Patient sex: F
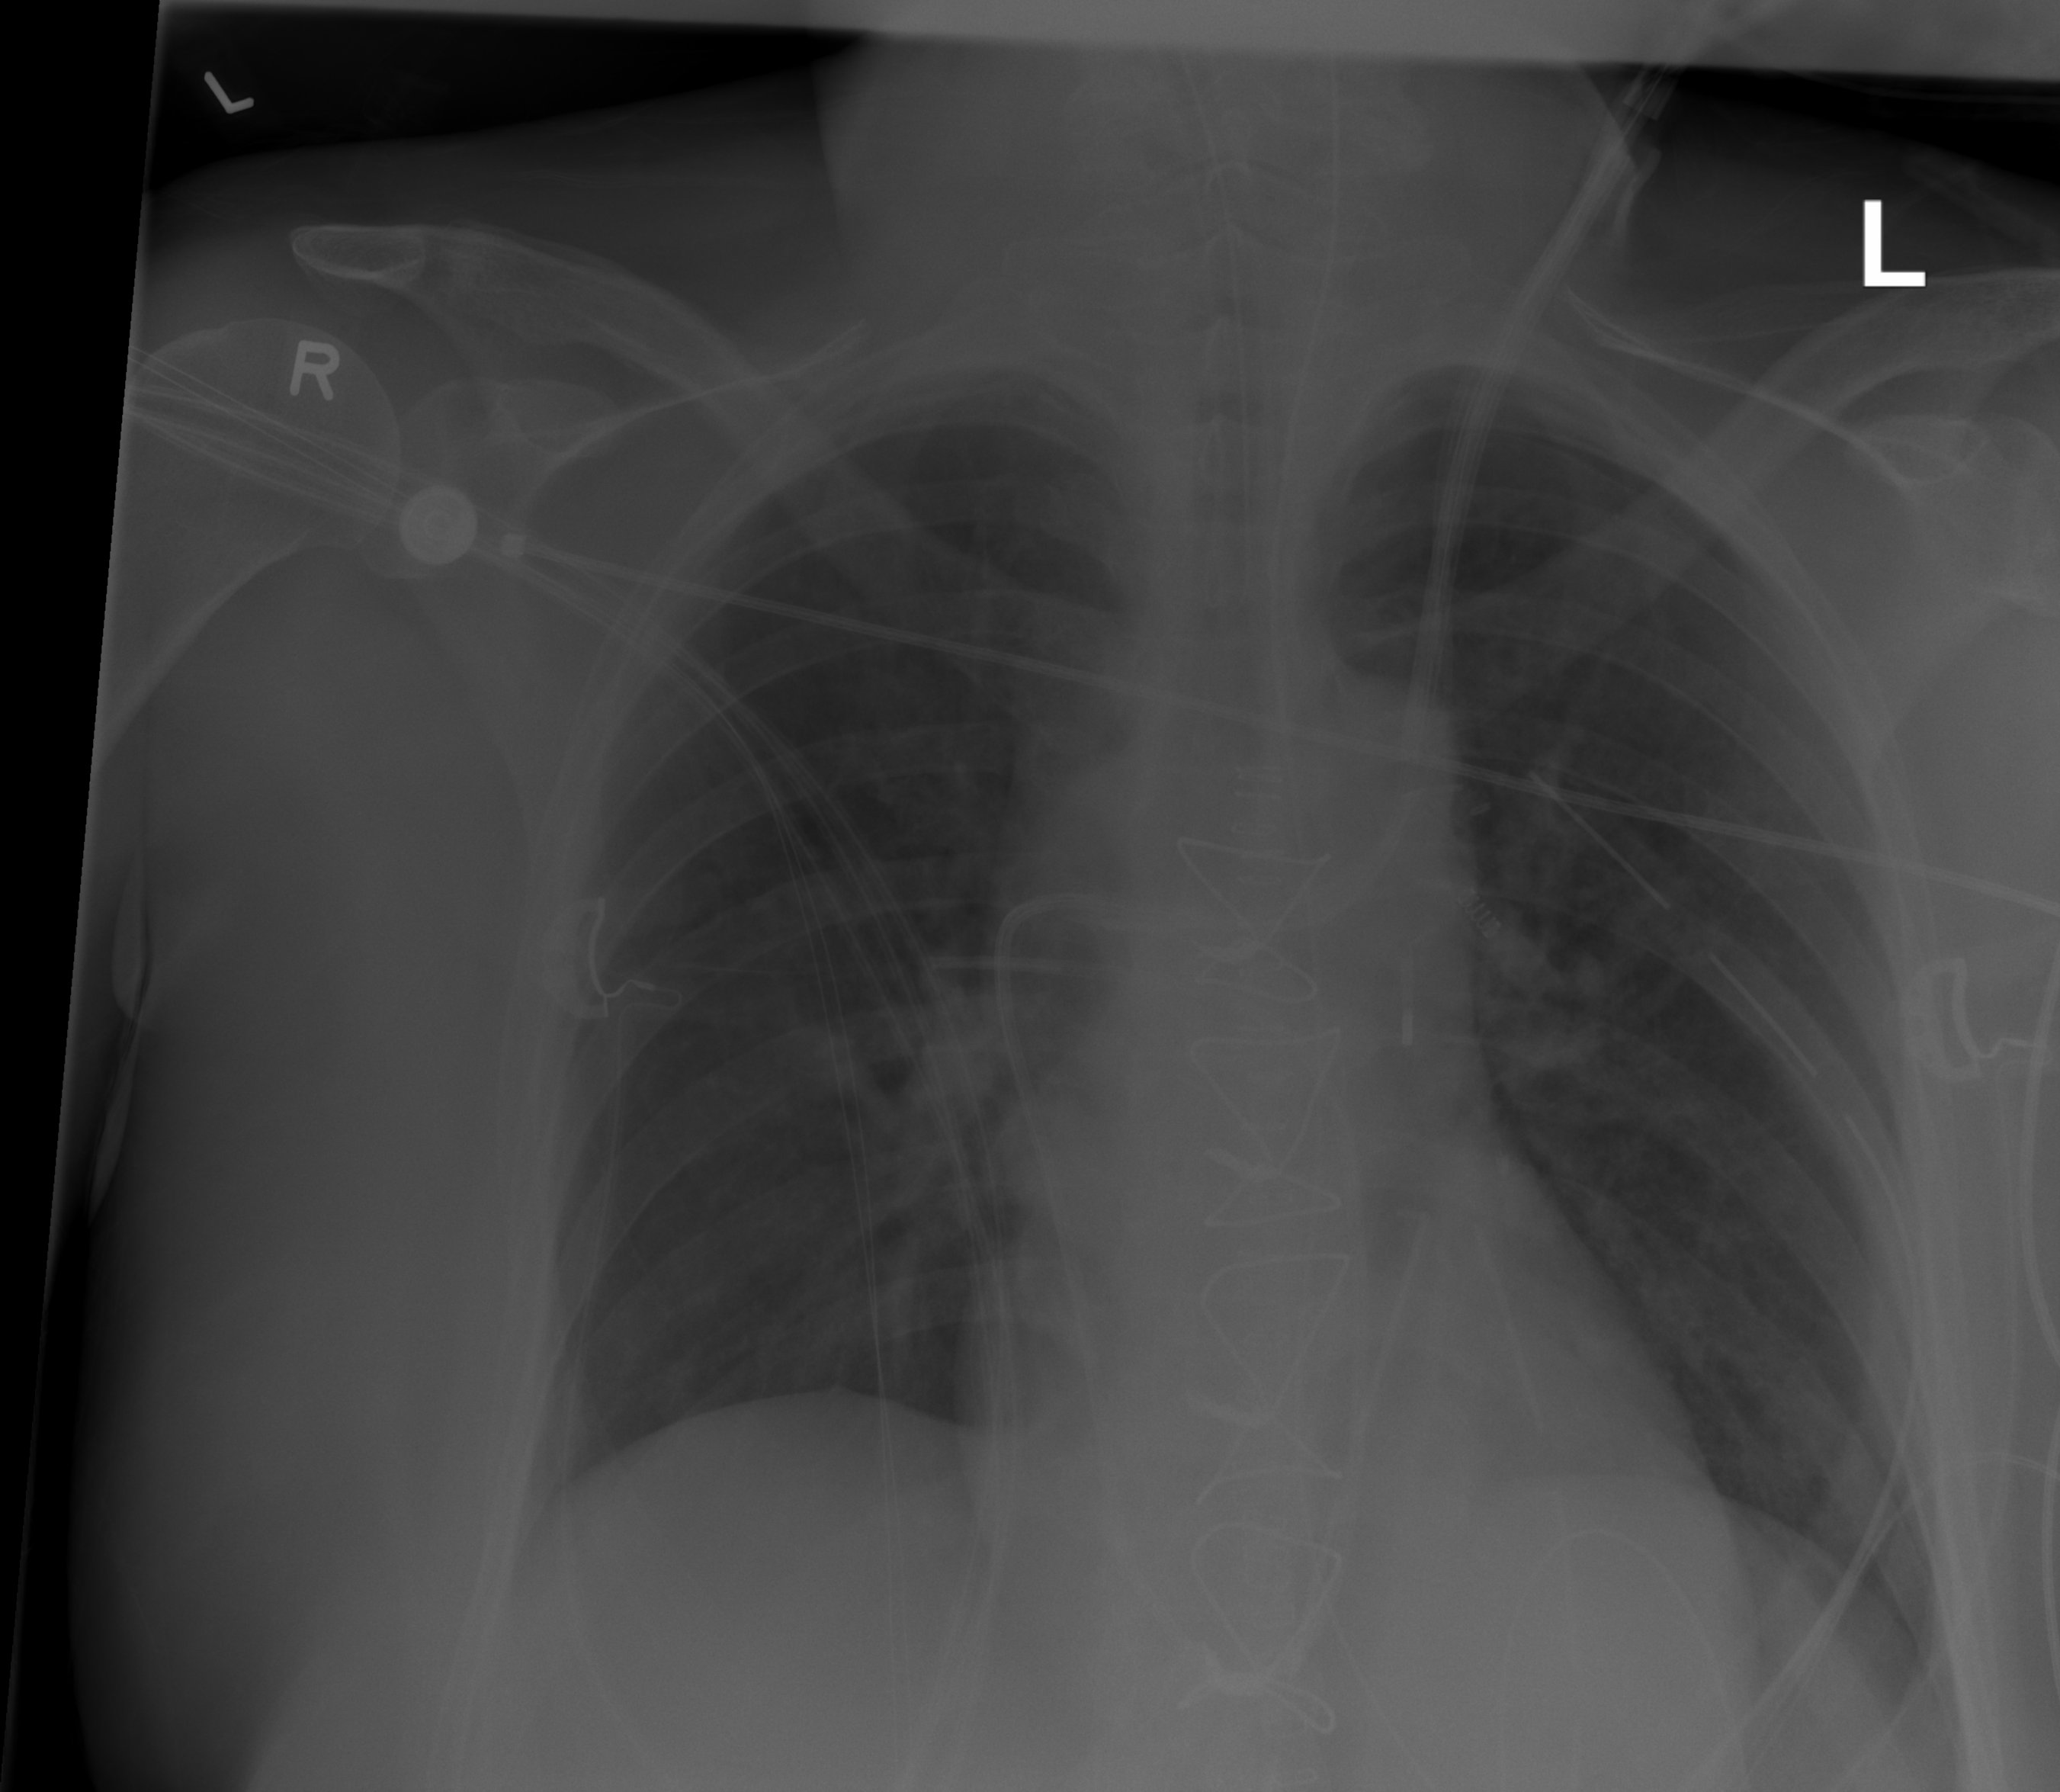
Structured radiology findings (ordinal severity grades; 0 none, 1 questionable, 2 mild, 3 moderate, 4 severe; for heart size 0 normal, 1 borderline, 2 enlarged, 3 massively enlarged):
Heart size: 0
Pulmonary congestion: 2
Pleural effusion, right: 0
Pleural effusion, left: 0
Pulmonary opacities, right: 0
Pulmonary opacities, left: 0
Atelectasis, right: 0
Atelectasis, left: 0